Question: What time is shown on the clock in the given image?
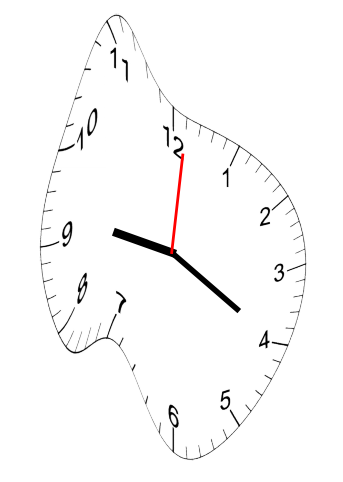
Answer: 09:20:01